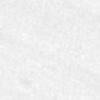
Label: no_change